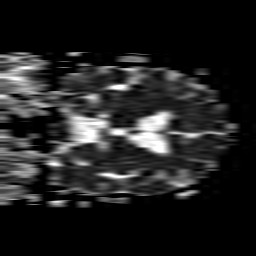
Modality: ADC
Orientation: coronal
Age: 58
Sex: male
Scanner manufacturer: philips
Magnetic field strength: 1.5 T
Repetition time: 3.484 s
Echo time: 0.07078 s